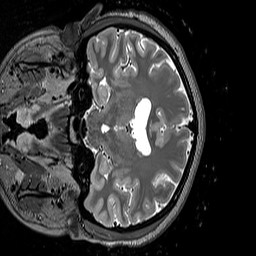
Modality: T2w
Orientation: coronal
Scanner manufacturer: siemens
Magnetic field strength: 3 T
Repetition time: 3.2 s
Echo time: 0.406 s